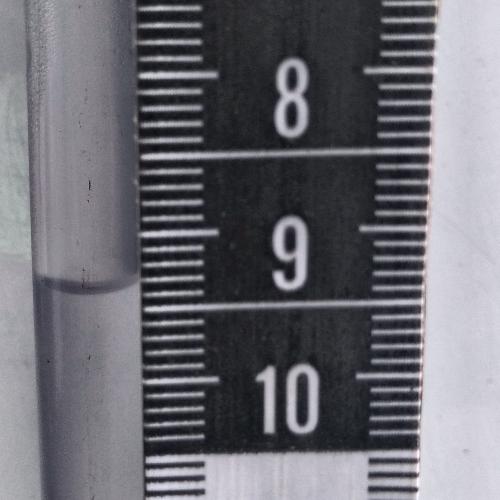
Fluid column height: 9.3 cm